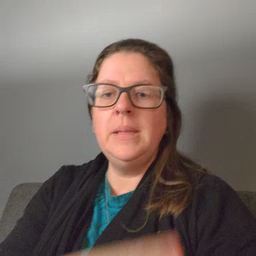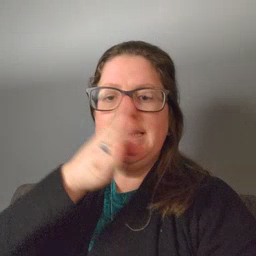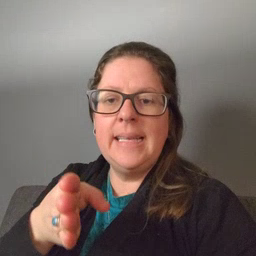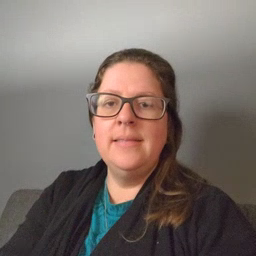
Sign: beside